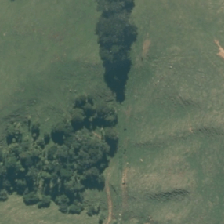
Land cover: indigenous_forest